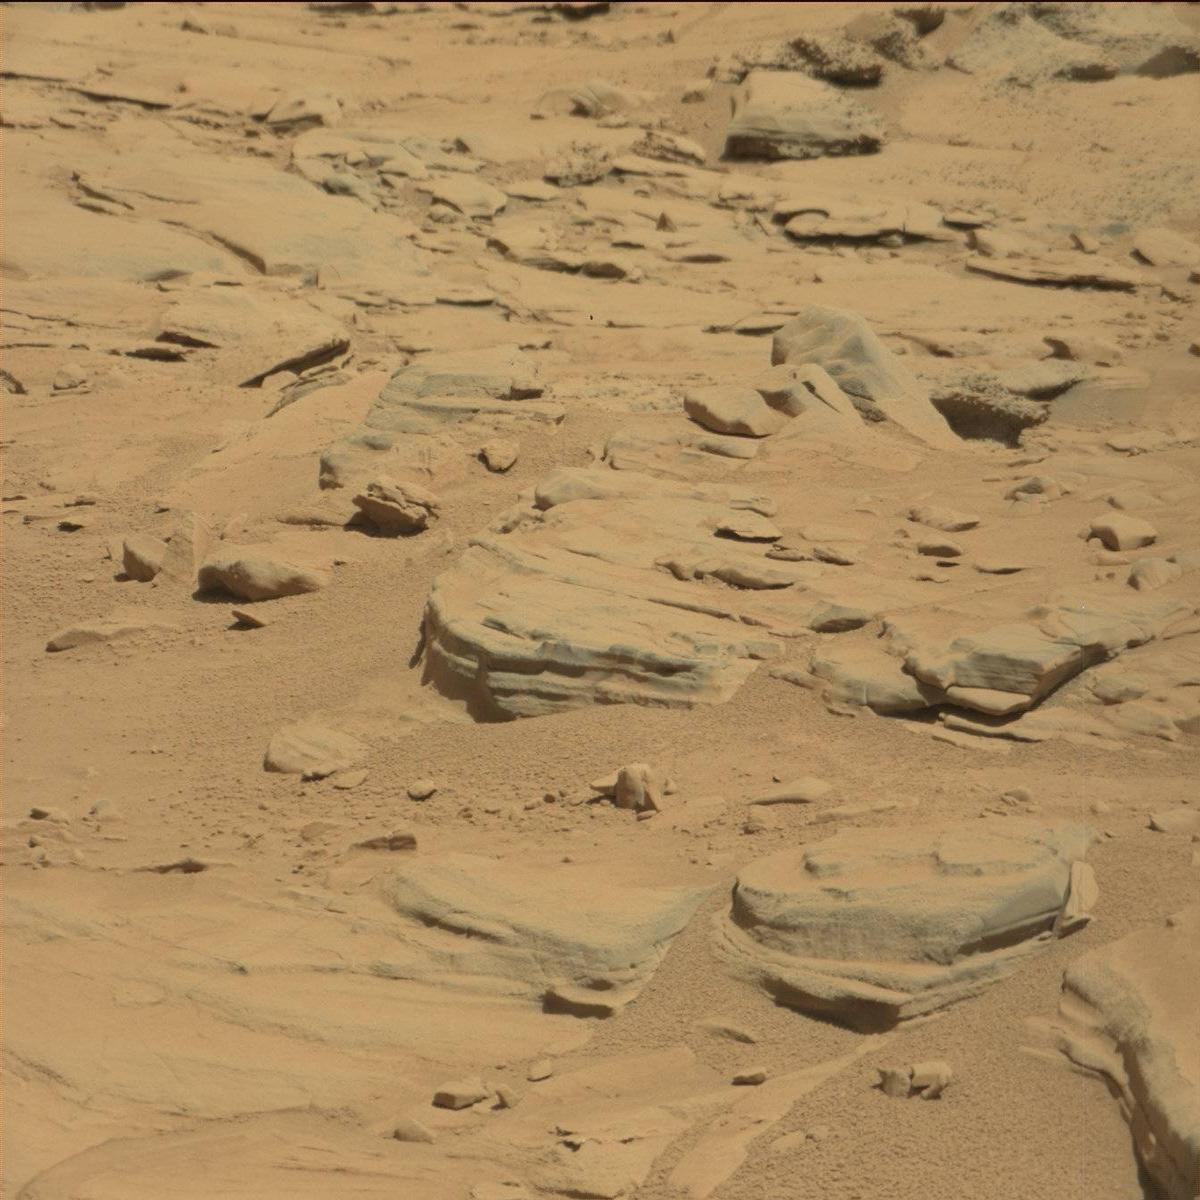
Terrain classes present: Bedrock, Sand / Soil